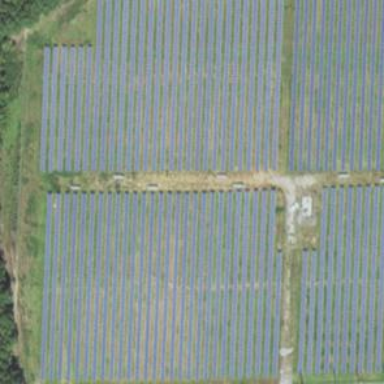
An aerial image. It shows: Solar photovoltaic power plant surrounded by fence.